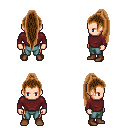
a pixel art fantasy rpg character, male body template, human, light skin, maroon long-sleeve shirt, teal pants, brown extra-long topknot hairstyle, brown shoes, four views (front, back, left, right), 2x2 character sprite sheet, small pixel art, hard edges, no anti-aliasing